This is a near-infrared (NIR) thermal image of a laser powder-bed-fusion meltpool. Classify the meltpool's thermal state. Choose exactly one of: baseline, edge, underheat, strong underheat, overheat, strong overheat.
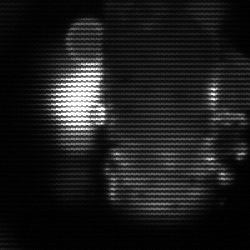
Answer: strong underheat